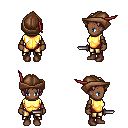
a pixel art fantasy rpg character, female body template, human, dark skin, gold chest armor, gold greaves, white blonde parted hairstyle, leather cap, cloth bracers, brown shoes, dagger, four views (front, back, left, right), 2x2 character sprite sheet, small pixel art, hard edges, no anti-aliasing